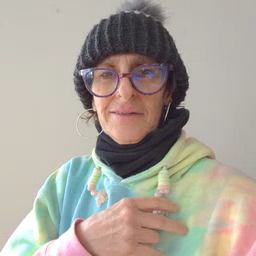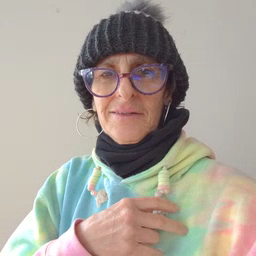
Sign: snack